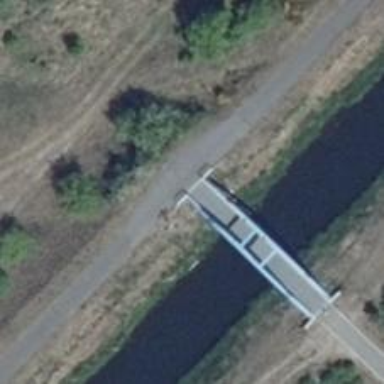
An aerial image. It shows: Track road on bridge with grade 1 tracktype.